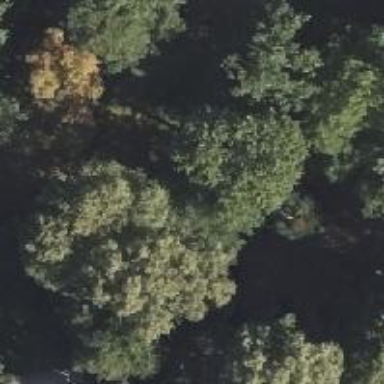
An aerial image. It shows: Landmark tree with broadleaved deciduous leaves.